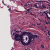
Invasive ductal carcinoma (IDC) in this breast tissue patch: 0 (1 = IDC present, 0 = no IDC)